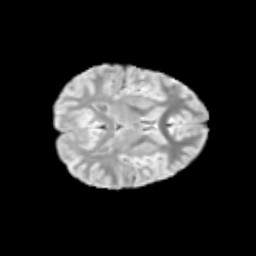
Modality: T2w
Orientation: axial
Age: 12
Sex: male
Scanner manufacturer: siemens
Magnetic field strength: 3 T
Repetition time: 3.8 s
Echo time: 0.07 s